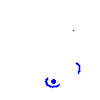
Particle: pion